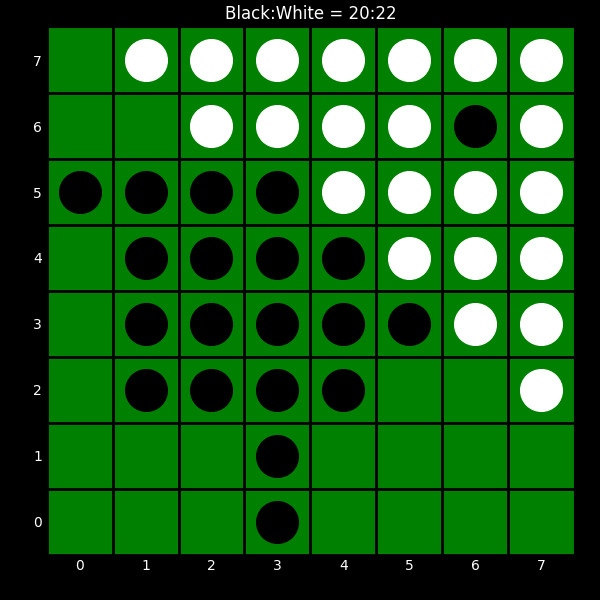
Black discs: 20
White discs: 22